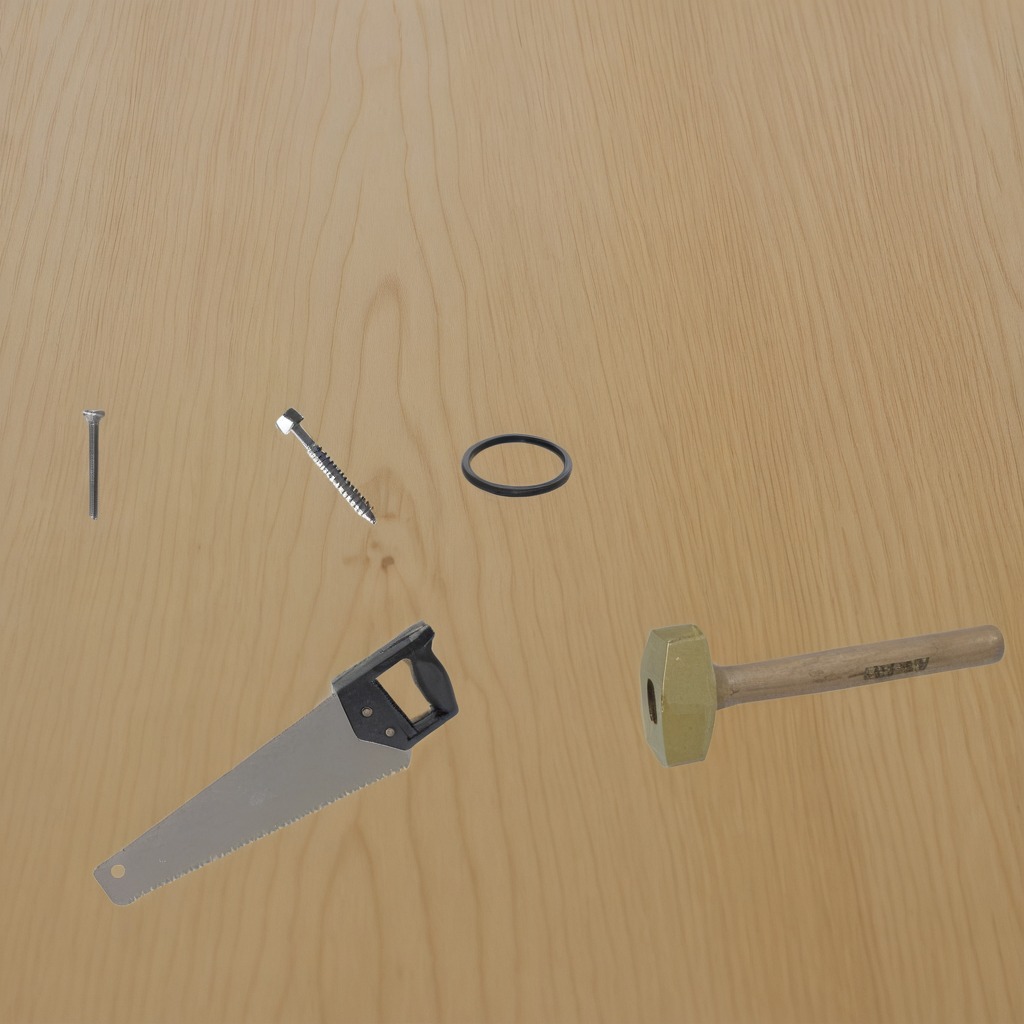
A rubber Oring, a hammer, an iron nail, a metal machine screw, and a handheld metal saw are lying on the plywood surface in a paint workshop.